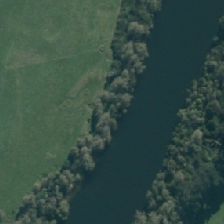
Land cover: deciduous_hardwood